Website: lowes
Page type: address-validator
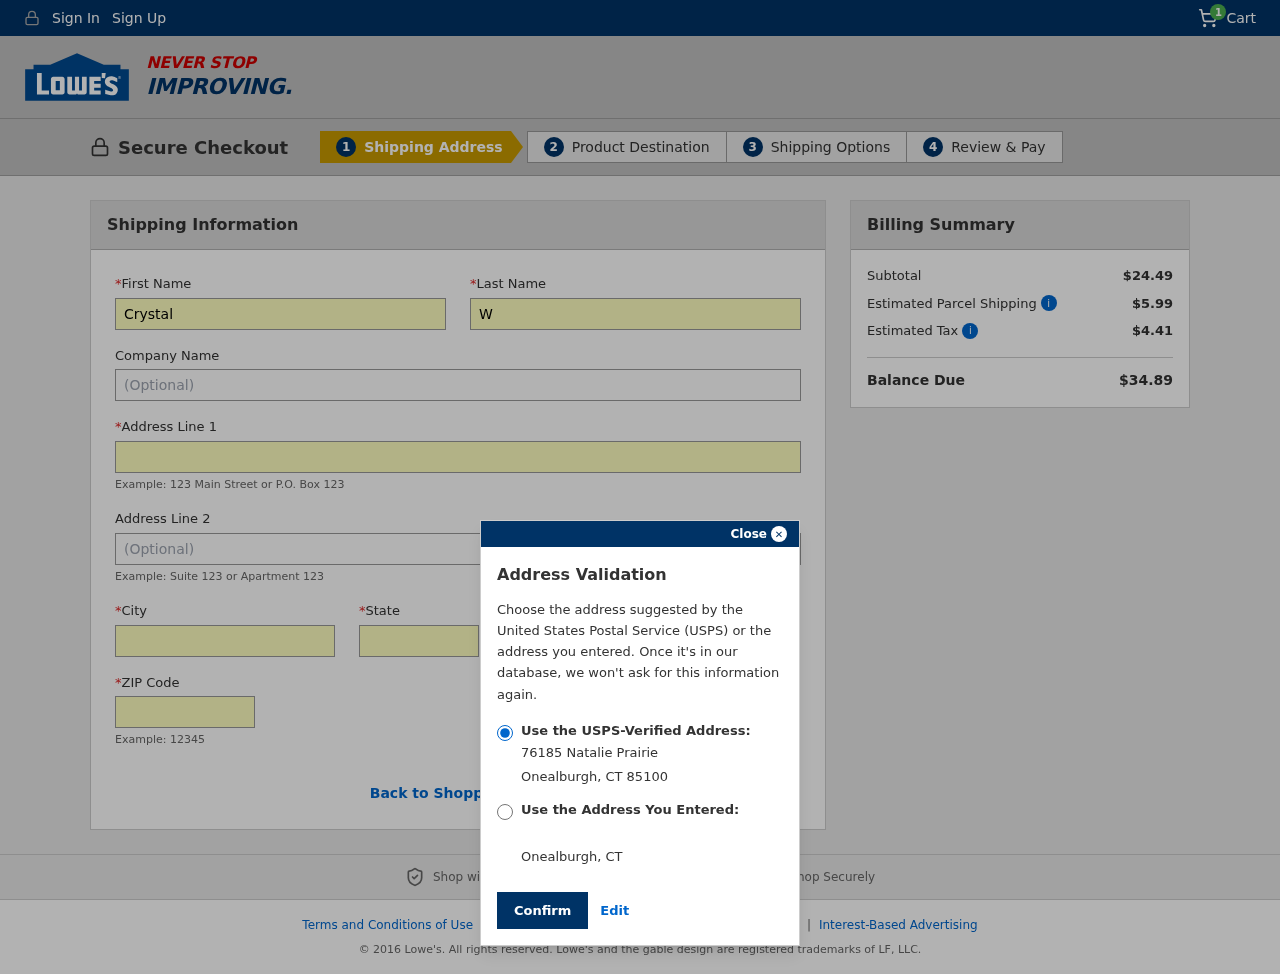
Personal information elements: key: PII_CITY
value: Onealburgh
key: PII_COMPANY
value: Serrano Ltd
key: PII_FIRSTNAME
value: Crystal
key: PII_LASTNAME
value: Williams
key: PII_POSTCODE
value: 85100
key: PII_STATE
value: Connecticut
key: PII_STATE_ABBR
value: CT
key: PII_STREET
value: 76185 Natalie Prairie
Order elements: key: ORDER_NUM_ITEMS
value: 1
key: ORDER_SUBTOTAL
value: $24.49
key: ORDER_SHIPPING_COST
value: $5.99
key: ORDER_TAX
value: $4.41
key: ORDER_TOTAL
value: $34.89